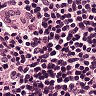
Metastatic tissue present: no